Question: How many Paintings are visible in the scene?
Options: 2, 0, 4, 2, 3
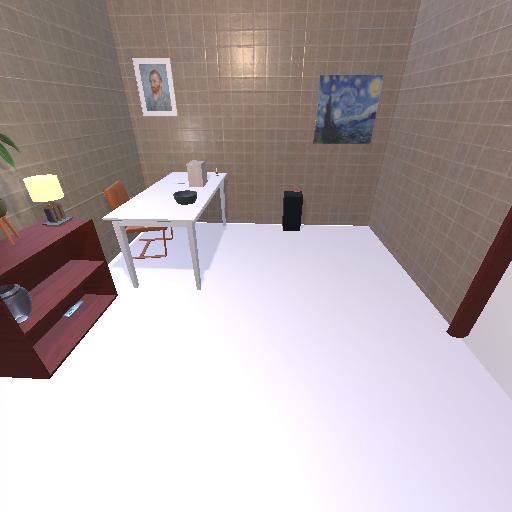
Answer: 2